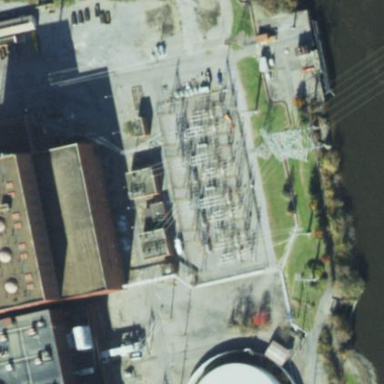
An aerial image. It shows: Power substation.